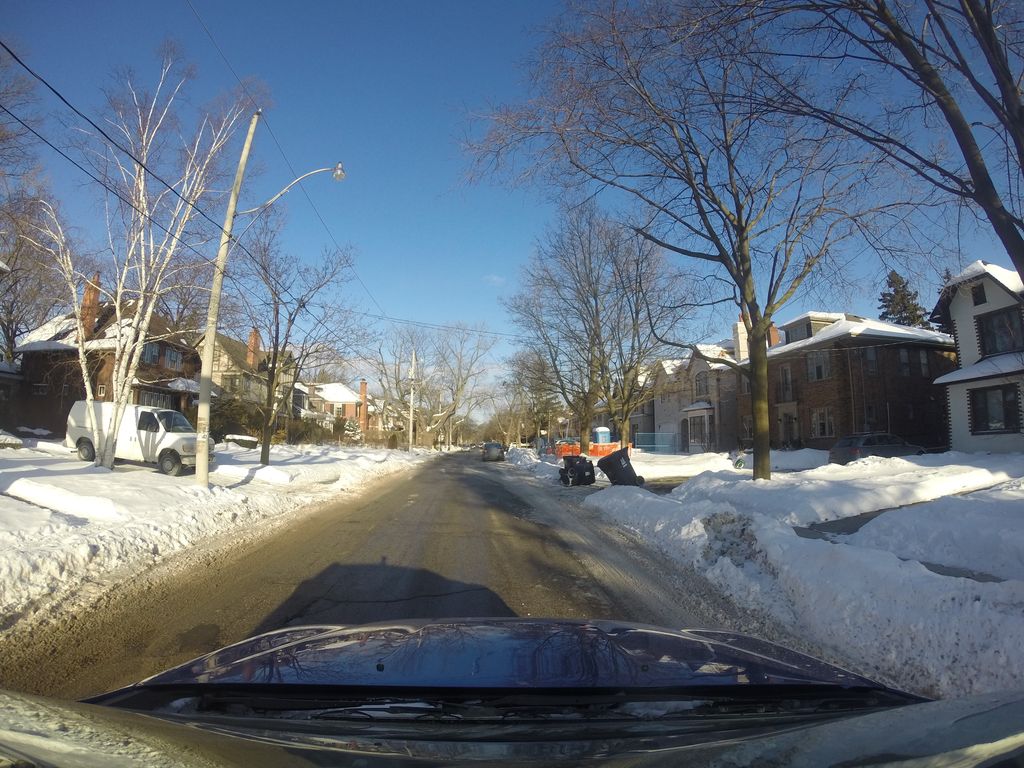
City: toronto